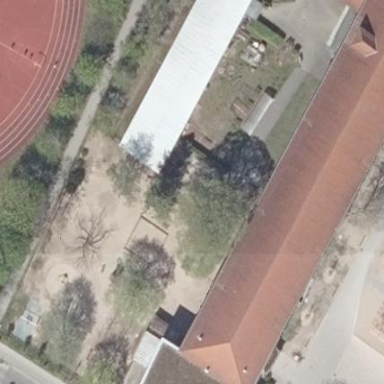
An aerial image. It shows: School building.